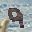
Label: 9